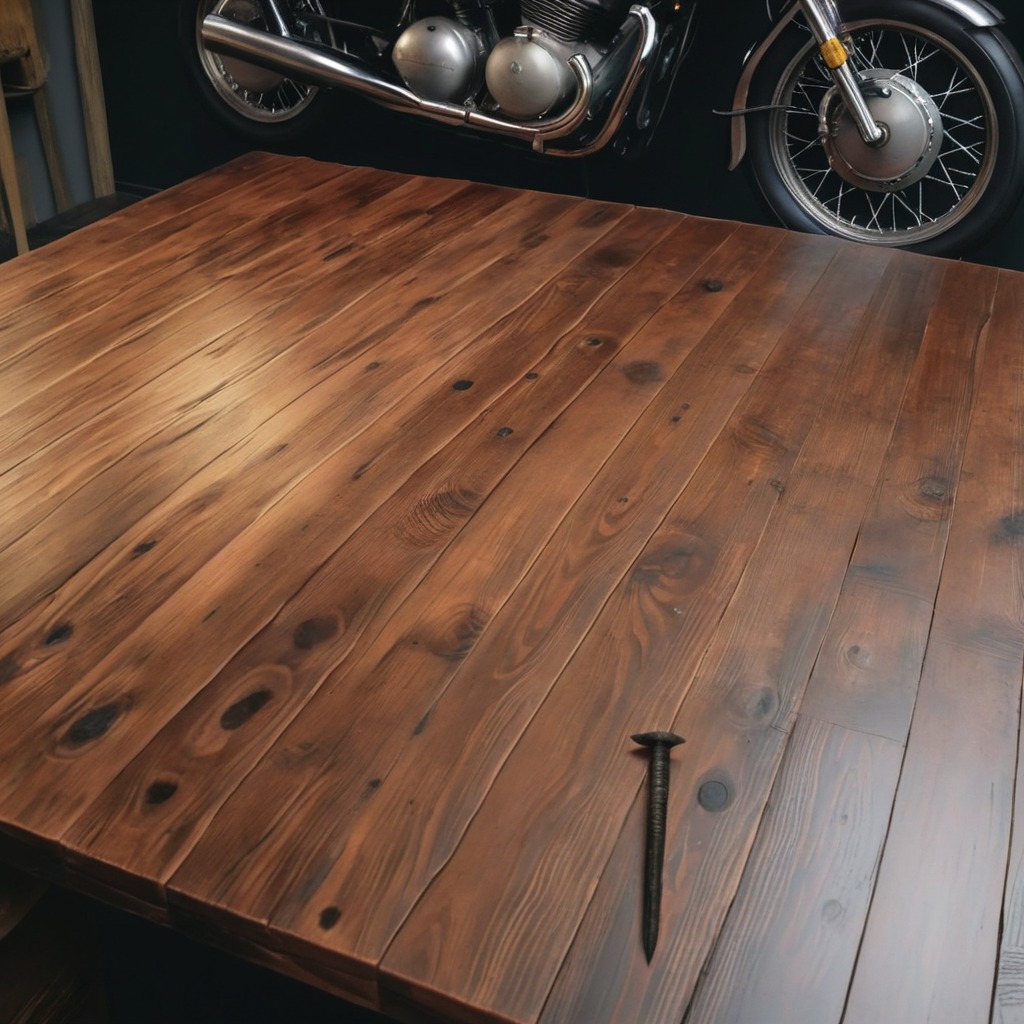
An iron nail is lying on the wooden table in the garage.